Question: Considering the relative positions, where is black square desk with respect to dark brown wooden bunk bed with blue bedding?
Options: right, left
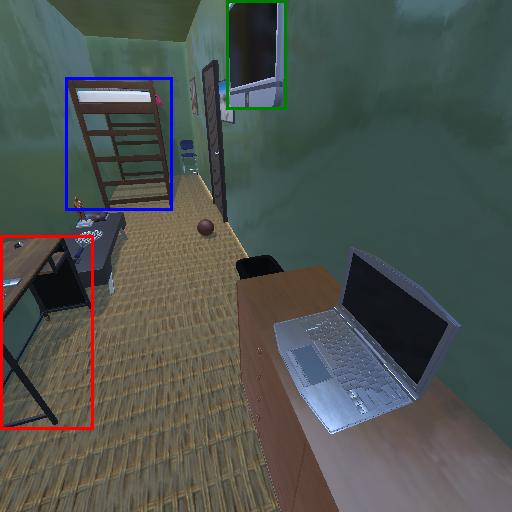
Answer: right